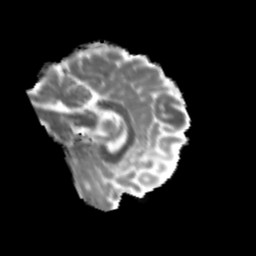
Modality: MD
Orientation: sagittal
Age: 26
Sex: male
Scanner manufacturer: siemens
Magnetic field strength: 3 T
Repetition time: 3.5 s
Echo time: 0.125 s